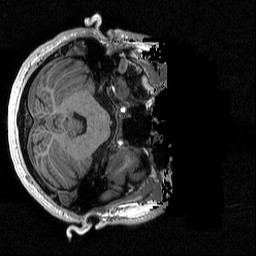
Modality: T1w
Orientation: axial
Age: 21
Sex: male
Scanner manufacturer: siemens
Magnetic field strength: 3 T
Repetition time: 2.3 s
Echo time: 0.00298 s